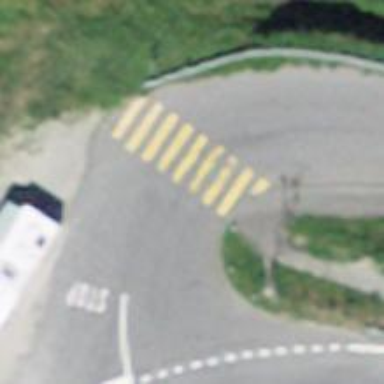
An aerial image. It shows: Crossing on the road.